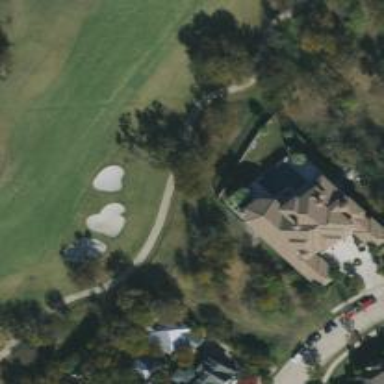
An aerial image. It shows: Service road used as golf cart path.